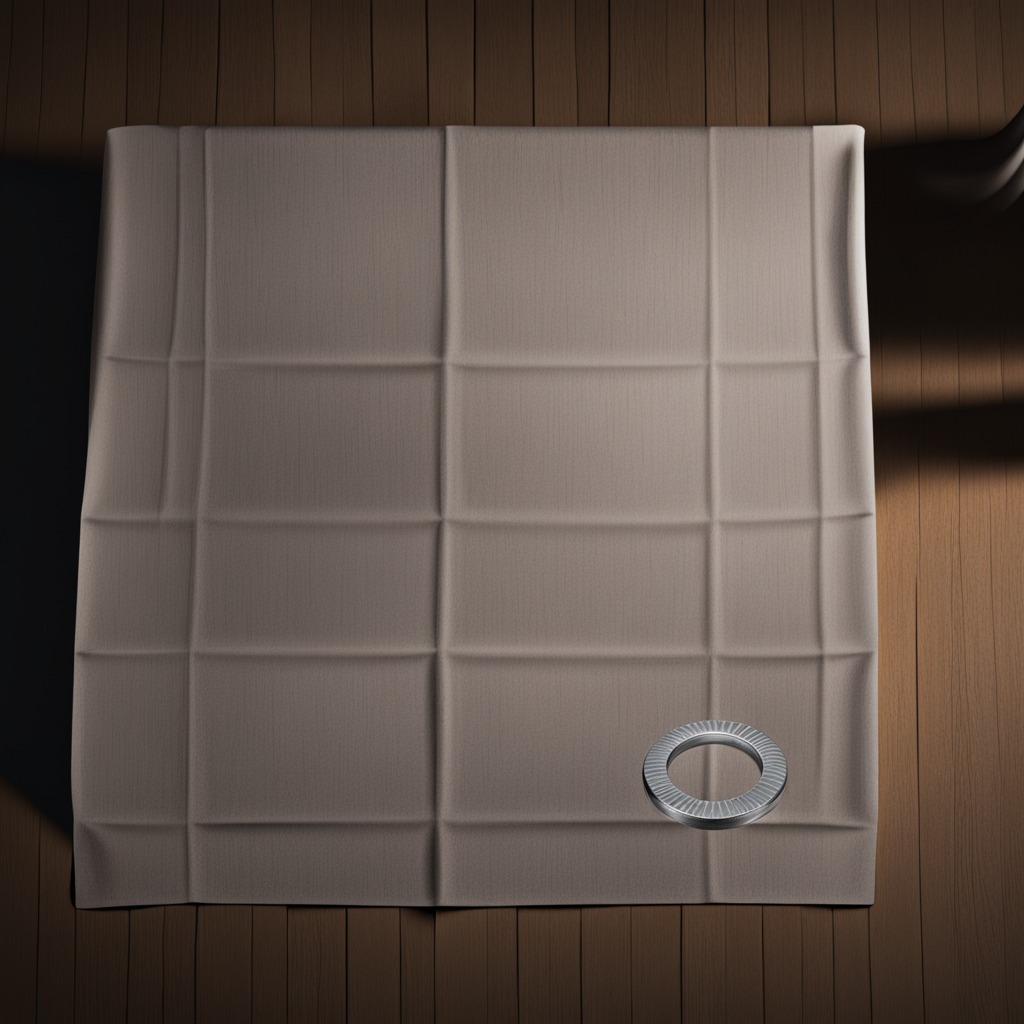
A flat metal washer lying on a wooden table inside a workshop at night with soft shadows beneath the cloth